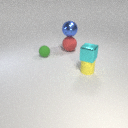
large red rubber sphere behind small yellow rubber cylinder